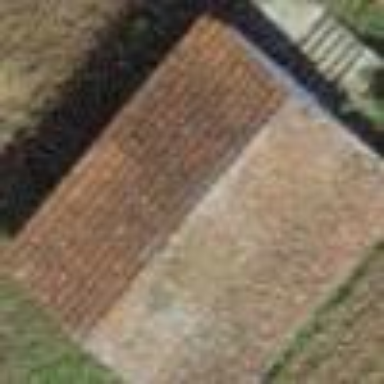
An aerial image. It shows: Hut.